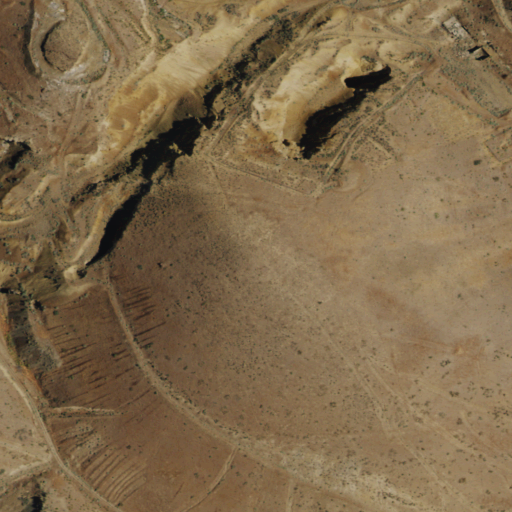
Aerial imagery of mountain in Nevada named Springer Hill containing grassland, shrub, and open development